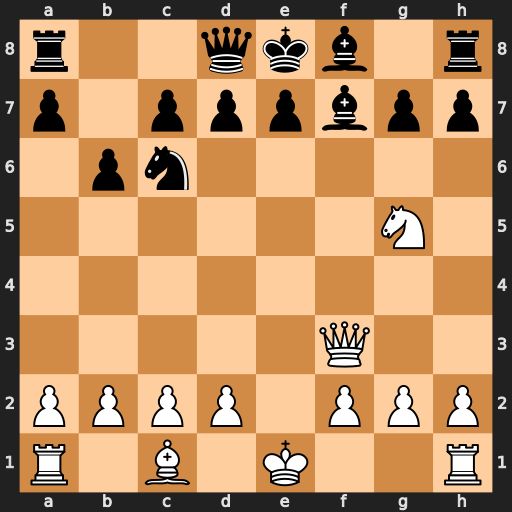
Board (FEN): r2qkb1r/p1pppbpp/1pn5/6N1/8/5Q2/PPPP1PPP/R1B1K2R
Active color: w
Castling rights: KQkq
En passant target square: -
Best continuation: Qxf7#